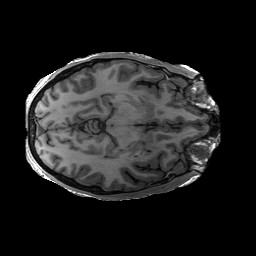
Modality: T1w
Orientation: axial
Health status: ill
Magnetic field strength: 3 T